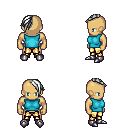
a pixel art fantasy rpg character, male body template, human, tanned skin, teal sleeveless shirt, gold greaves, white long mohawk hairstyle, metal boots, four views (front, back, left, right), 2x2 character sprite sheet, small pixel art, hard edges, no anti-aliasing